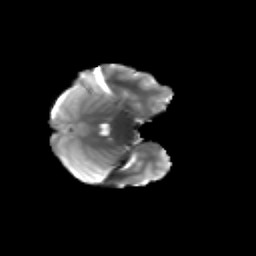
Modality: T2w
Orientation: axial
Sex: female
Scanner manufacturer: siemens
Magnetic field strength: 3 T
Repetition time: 5 s
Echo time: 0.071 s